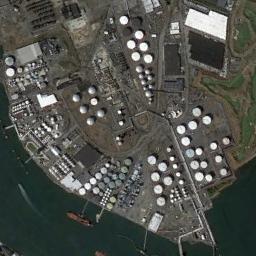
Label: storage_tank